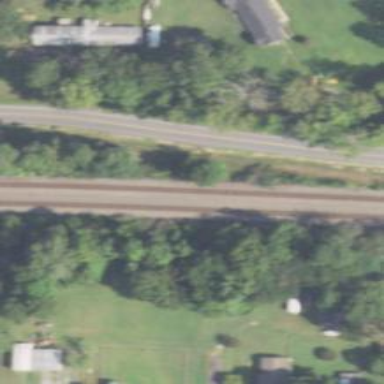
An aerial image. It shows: Railway track.